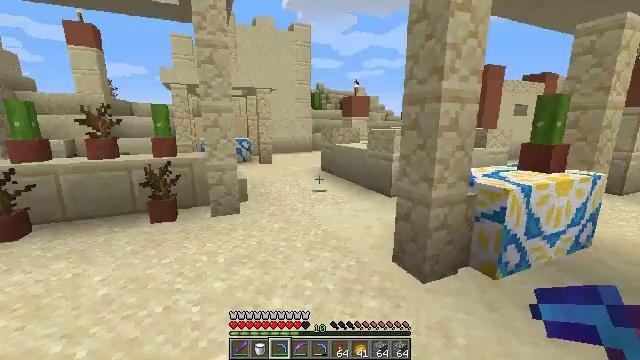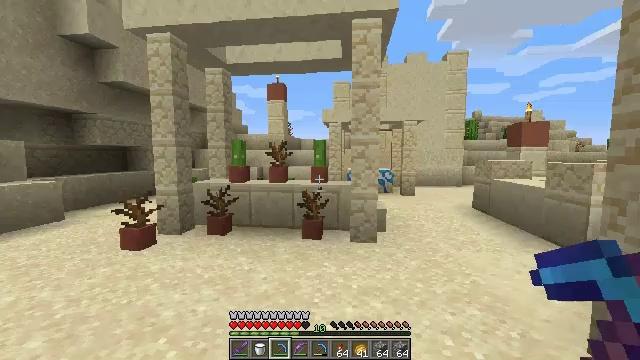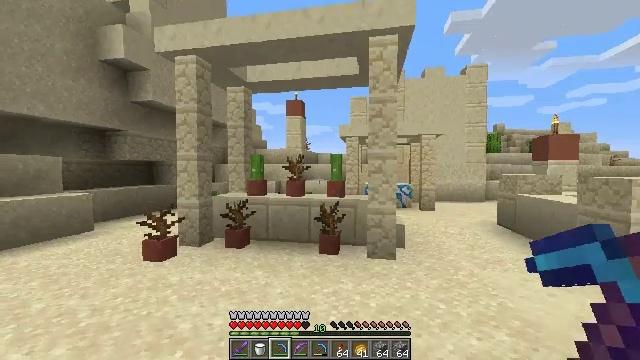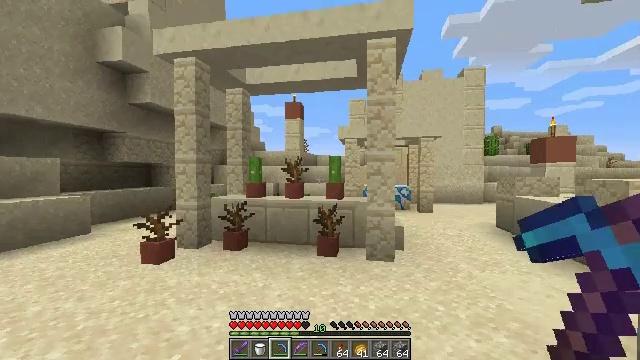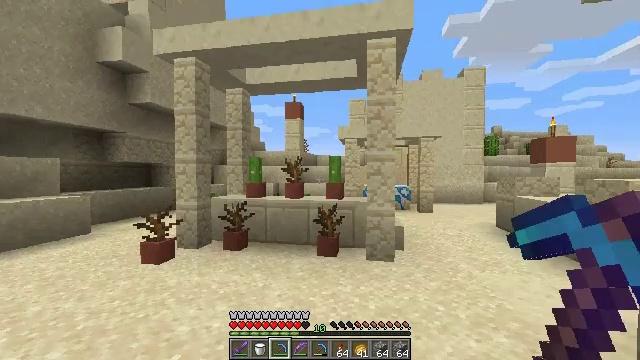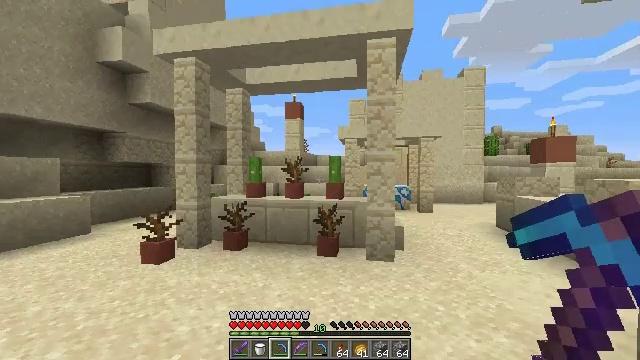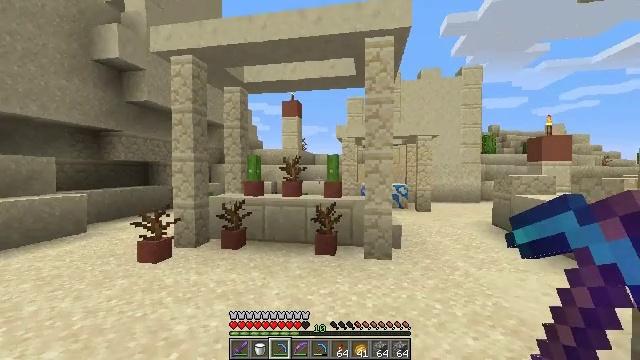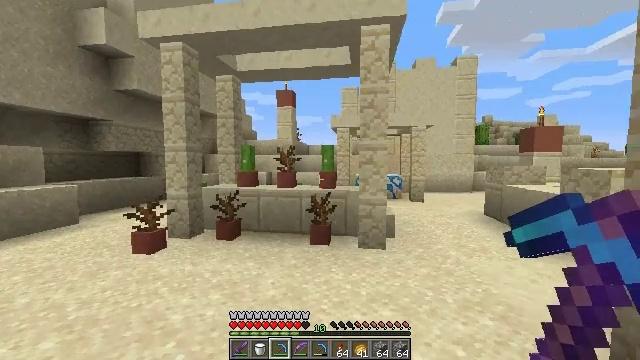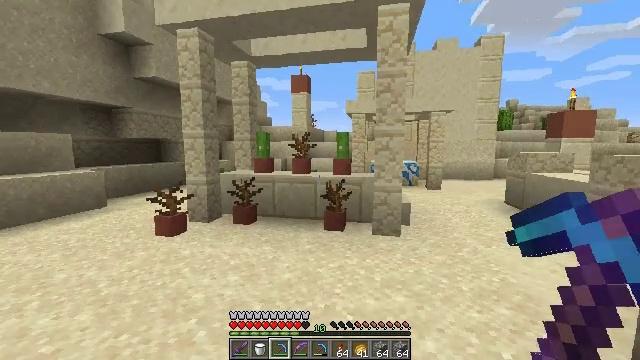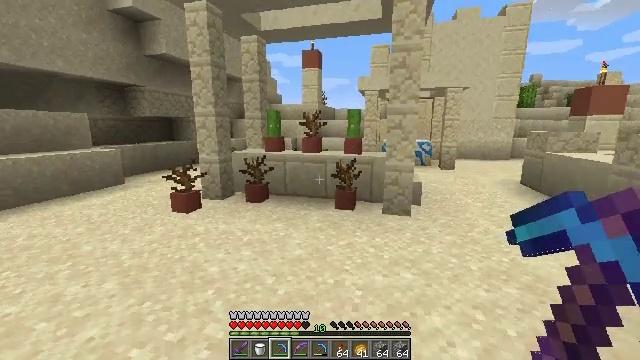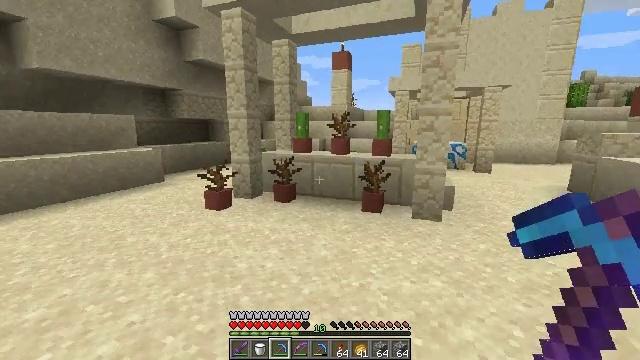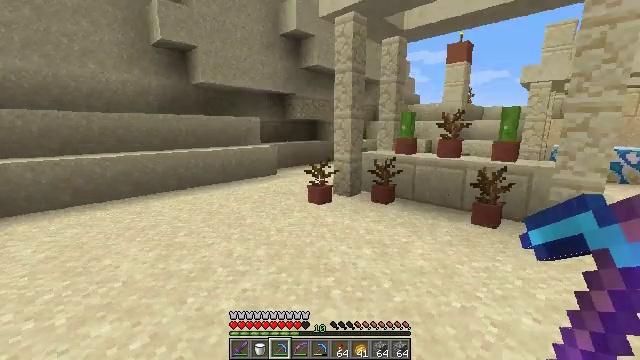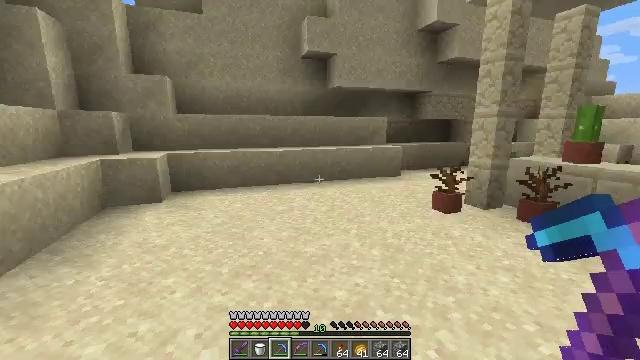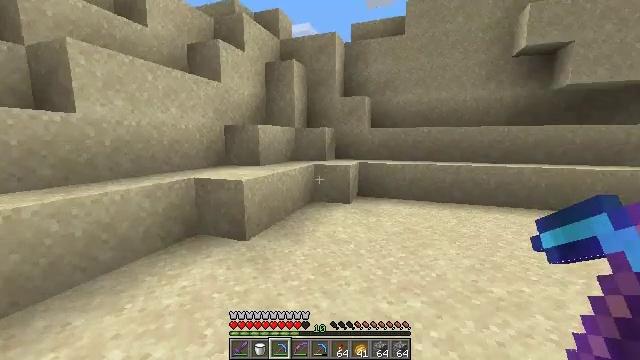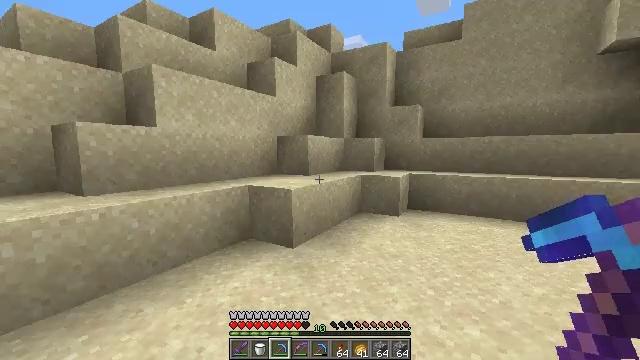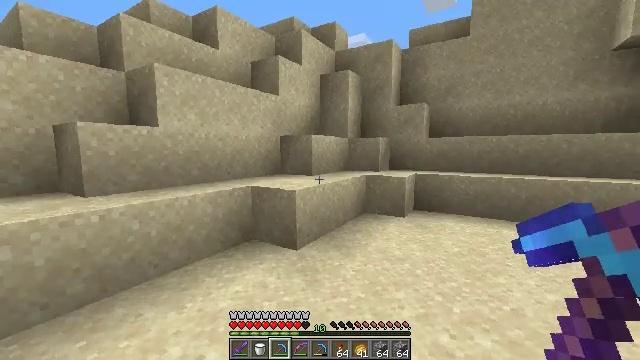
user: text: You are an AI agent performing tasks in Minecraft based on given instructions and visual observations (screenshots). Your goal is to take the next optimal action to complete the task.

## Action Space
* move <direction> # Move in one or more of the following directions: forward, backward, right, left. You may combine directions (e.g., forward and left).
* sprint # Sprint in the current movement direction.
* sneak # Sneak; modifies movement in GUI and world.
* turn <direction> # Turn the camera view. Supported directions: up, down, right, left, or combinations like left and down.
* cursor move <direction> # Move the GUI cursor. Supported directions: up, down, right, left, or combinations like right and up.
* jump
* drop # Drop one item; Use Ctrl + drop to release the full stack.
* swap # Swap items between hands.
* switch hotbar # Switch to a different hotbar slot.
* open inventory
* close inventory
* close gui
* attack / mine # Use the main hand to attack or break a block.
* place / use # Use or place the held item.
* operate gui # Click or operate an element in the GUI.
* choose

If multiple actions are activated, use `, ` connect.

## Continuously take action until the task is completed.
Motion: motion action
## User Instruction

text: Collect a hay block for crafting.
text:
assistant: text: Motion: turn left and up
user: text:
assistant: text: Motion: turn left and up
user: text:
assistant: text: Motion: no_op
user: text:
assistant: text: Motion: no_op
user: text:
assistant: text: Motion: no_op
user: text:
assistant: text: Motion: no_op
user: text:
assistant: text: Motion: turn right and down
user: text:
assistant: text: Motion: turn left and down
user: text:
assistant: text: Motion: turn left and down
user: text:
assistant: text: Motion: turn left
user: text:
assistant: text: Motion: turn left
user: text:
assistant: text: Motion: turn left
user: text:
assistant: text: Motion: turn left and up
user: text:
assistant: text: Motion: turn left and up
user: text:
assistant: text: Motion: move forward
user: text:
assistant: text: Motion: move forward
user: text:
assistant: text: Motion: move forward
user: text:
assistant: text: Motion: no_op
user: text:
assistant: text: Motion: turn left
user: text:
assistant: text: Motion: move forward, turn left
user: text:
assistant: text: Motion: move forward
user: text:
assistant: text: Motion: move forward
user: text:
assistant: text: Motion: move forward
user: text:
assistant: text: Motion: move forward, turn left
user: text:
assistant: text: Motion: move forward, turn left
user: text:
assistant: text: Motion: move forward, turn left
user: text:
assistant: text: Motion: move forward, turn left and down
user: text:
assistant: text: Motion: move forward, turn left
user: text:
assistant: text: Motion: move forward, turn left
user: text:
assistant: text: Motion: move forward, turn left